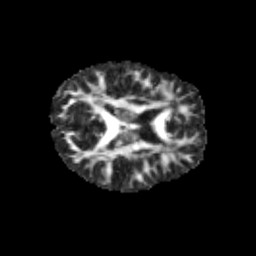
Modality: FA
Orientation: axial
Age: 11
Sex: female
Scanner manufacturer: siemens
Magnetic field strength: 3 T
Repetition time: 3.8 s
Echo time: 0.07 s